Question: I need to show a tint colored image in CALayer.
It works for UIImageView:
'''
imageView.image = image.imageWithRenderingMode(UIImageRenderingMode.AlwaysTemplate)
'''
But CALayer shows the image with its original color and not the tint color.
'''
let tintedImage = image.imageWithRenderingMode(UIImageRenderingMode.AlwaysTemplate)
layer.contents = tintedImage.CGImage
'''
Is there a way to show tinted image in CALayer as well?
Demo:
<URL>

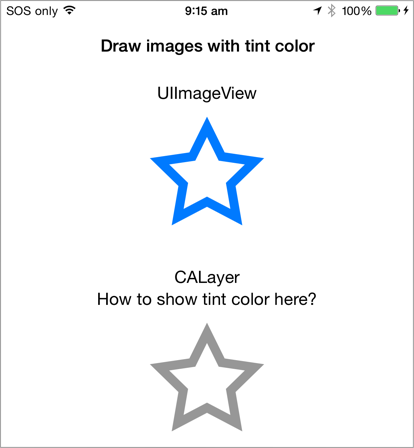
Answer: I think my solution is far less cumbersome:
'''
let maskLayer = CALayer()
maskLayer.frame = layer.bounds
maskLayer.contents = tintedImage.CGImage
layer.mask = maskLayer
layer.backgroundColor = UIColor.redColor().CGColor
'''
let me know if it works fine:)